Question: I downloaded <URL> built on '.NET4'. When I run this application it shows me entire traffic that takes place in my browsers/apps. I tired the following 2 ways:
1. http://ipv4.fiddler:2133/ http://localhost.:2133/Default.aspx [Added .] This opens my site, but site fiddler shows other traffic.
2. I tried to use filter tab in it. But the configuration it little complex for me.

Please share your suggestion about a , sorry for this newbie type question, I also checked the answers of @ericlaw but couldn't get it.
If possible please direct me to some reference with screenshots will be great.
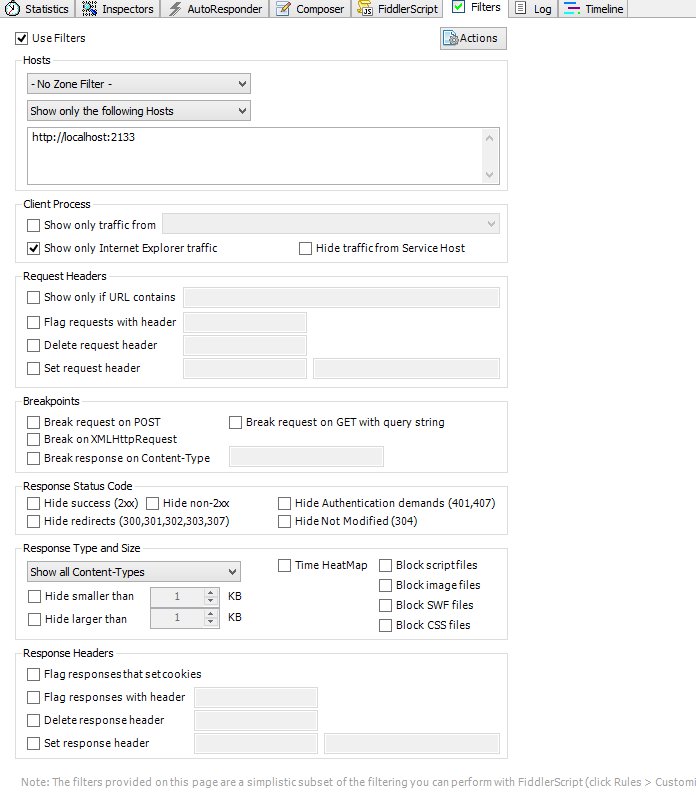
Answer: In the tab, in the box under , replace what you've typed with just , without the 'http://' prefix.